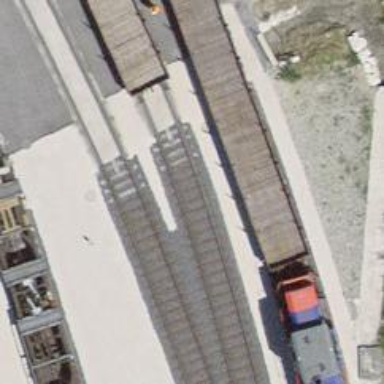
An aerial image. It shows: Single track railway in yard.